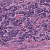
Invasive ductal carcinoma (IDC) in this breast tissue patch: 1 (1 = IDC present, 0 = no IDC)